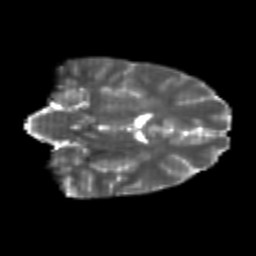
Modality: T2w
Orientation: coronal
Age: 22
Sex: male
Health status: healthy
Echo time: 0.074 s